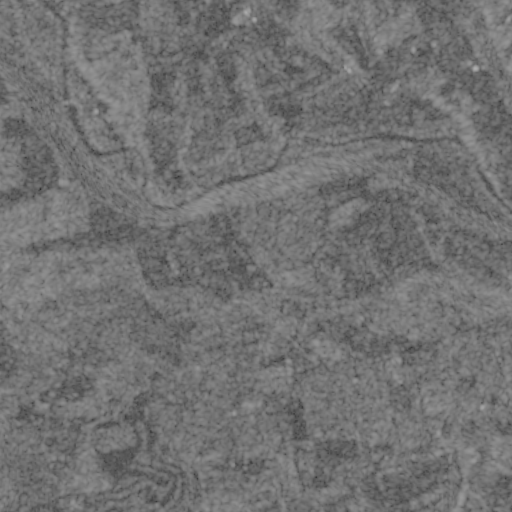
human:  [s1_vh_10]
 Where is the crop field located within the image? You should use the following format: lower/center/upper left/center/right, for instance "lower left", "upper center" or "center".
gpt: The crop field is located in the lower left of the image.
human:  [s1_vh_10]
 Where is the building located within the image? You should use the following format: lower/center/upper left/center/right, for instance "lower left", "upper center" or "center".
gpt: The building is located in the lower center of the image.
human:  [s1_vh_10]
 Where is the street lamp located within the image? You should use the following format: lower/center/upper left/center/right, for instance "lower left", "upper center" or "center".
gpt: The street lamp is located in the lower center of the image.
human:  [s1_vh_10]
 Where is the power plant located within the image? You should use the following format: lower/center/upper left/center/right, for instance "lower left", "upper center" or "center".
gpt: There is no power plant in the image.

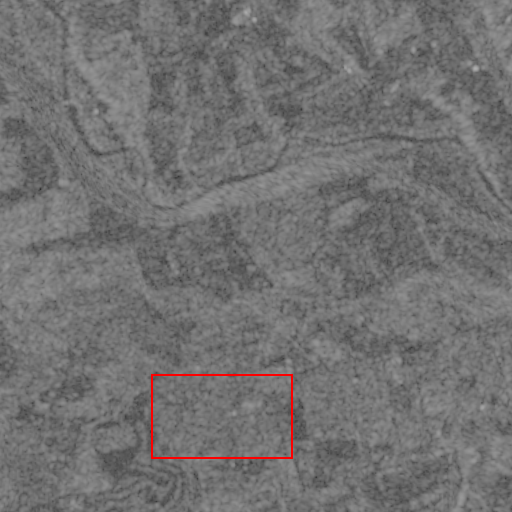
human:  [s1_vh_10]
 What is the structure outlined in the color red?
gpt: The structure outlined in red is a crop field.
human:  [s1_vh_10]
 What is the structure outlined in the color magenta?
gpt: There is no magenta outline.